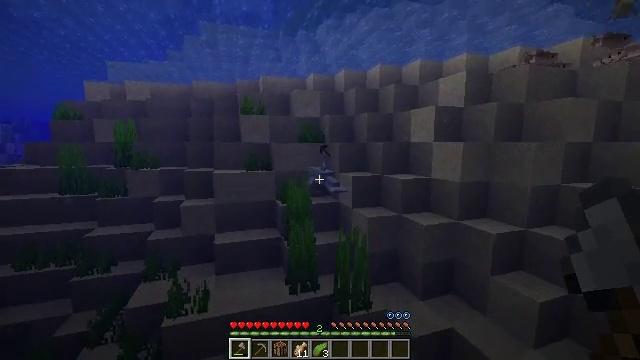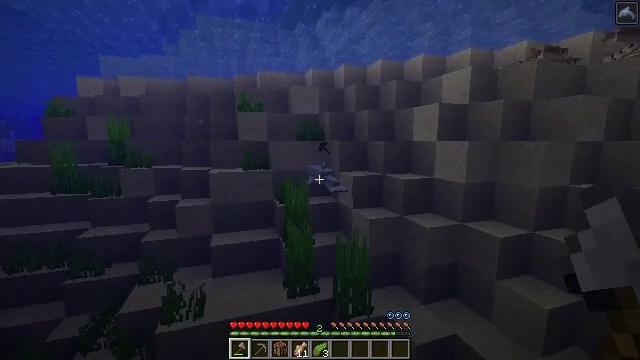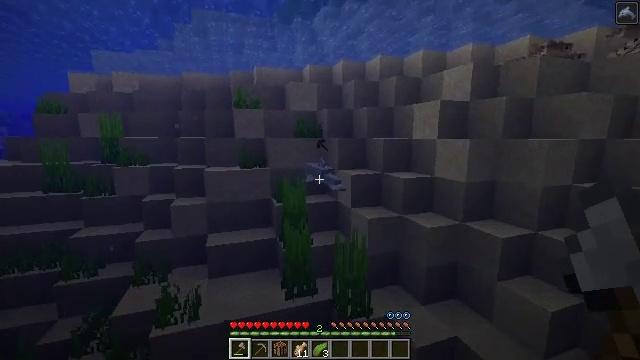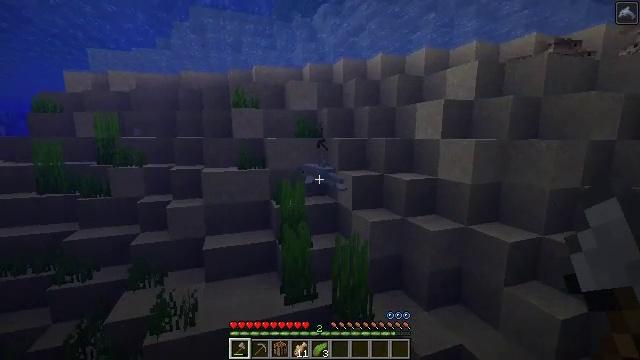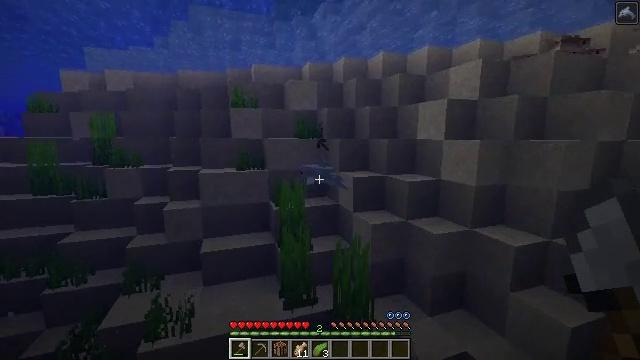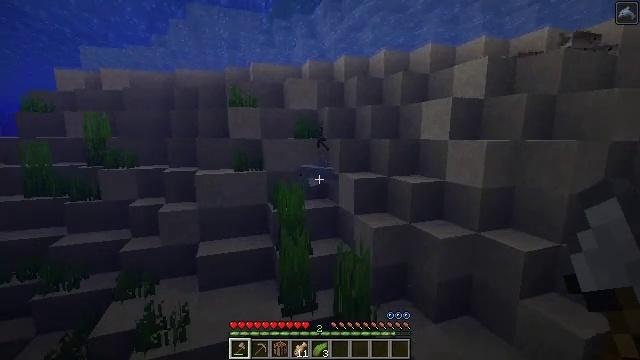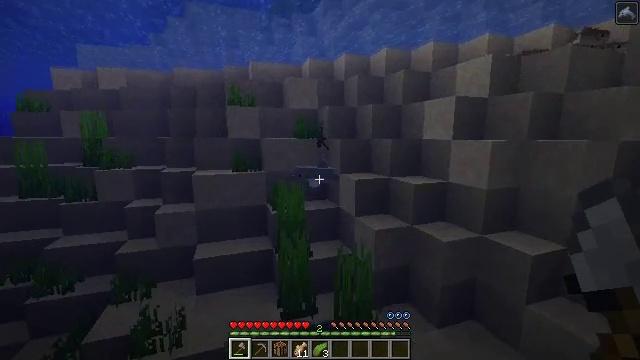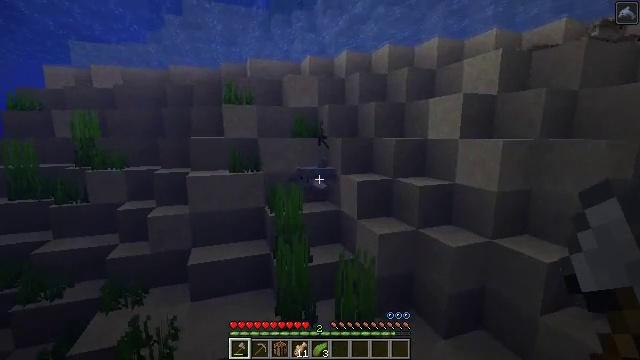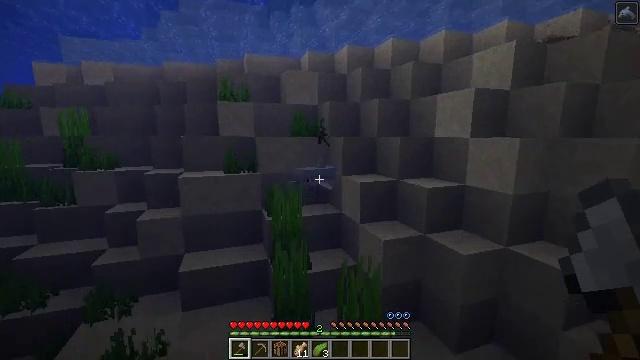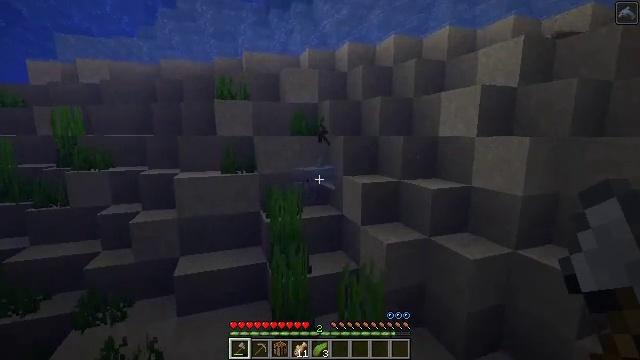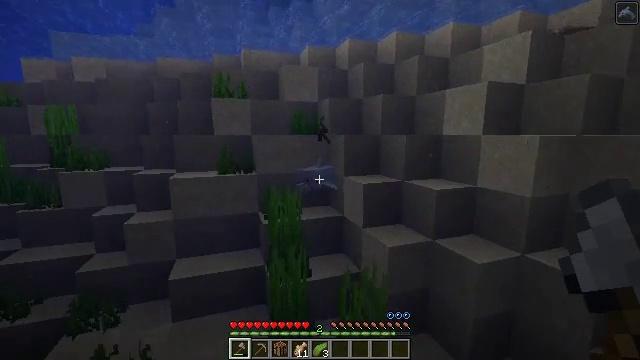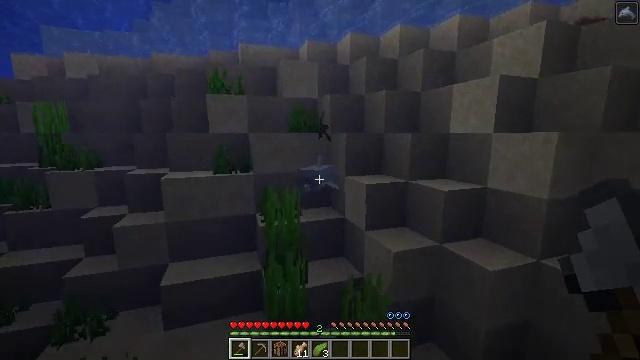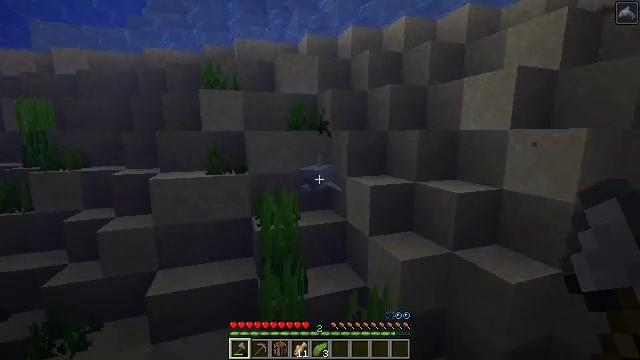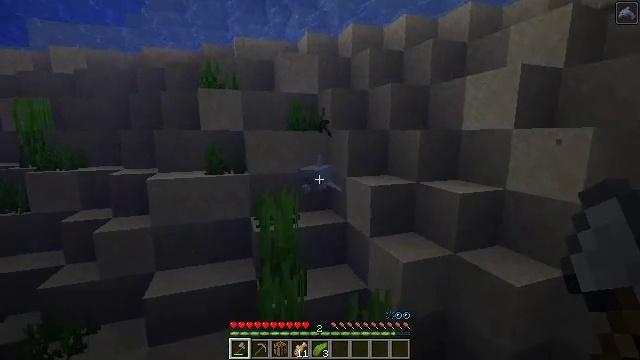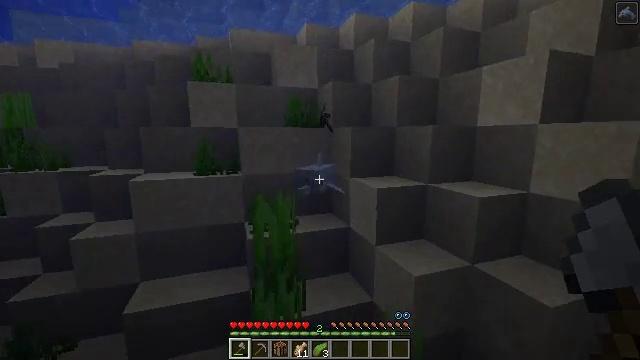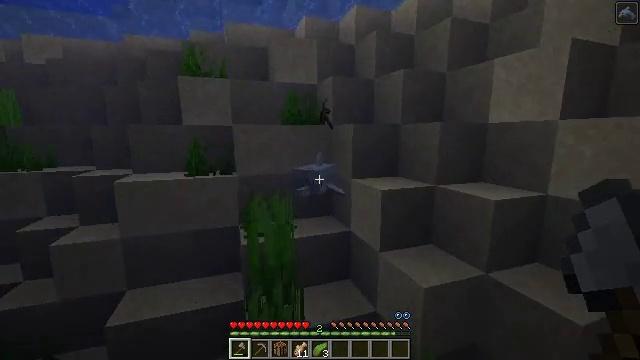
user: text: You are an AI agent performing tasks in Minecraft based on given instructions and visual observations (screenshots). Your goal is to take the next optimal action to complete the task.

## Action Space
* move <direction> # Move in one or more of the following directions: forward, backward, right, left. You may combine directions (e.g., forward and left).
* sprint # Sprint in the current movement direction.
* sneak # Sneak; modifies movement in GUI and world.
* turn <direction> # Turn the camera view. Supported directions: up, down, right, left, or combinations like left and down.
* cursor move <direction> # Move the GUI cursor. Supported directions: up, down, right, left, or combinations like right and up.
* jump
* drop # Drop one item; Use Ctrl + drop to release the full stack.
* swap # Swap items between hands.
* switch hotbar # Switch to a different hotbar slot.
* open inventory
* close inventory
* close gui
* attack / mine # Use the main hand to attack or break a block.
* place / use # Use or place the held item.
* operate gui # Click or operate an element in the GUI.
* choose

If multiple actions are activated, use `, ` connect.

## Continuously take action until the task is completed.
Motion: motion action
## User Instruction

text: Kill the dolphin.
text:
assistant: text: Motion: move forward, sprint, turn down
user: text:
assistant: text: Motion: move forward, sprint
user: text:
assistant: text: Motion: move forward, sprint
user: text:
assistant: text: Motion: move forward
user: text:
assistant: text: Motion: move forward
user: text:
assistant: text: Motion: move forward
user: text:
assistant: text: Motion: move forward
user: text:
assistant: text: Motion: move forward
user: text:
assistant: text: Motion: move forward
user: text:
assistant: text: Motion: move forward
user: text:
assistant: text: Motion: move forward
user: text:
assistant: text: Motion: move forward
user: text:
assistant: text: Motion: move forward
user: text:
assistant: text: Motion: move forward
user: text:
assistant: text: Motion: move forward
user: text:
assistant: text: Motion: move forward, turn right
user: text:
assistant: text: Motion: move forward, turn right
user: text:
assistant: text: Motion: move forward
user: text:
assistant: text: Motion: move forward
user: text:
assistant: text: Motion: move forward
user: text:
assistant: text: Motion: move forward, turn left
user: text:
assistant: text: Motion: move forward, turn left and up
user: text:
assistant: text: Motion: move forward, turn left, attack / mine
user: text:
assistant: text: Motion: turn left and down, attack / mine
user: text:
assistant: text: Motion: attack / mine
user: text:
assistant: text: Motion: attack / mine
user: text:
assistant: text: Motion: turn down
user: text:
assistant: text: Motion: no_op